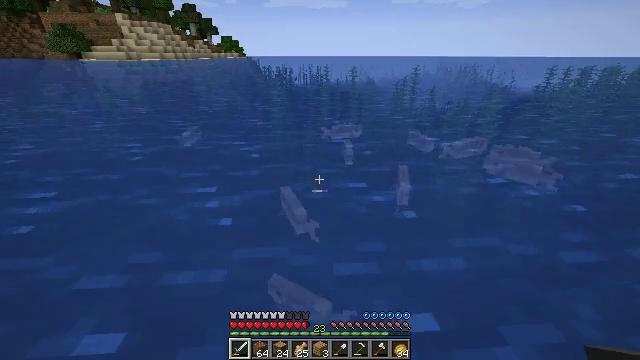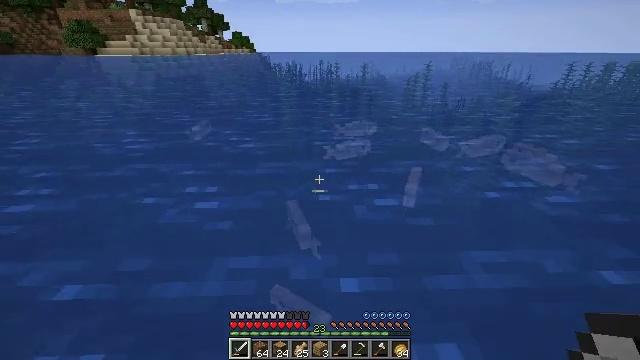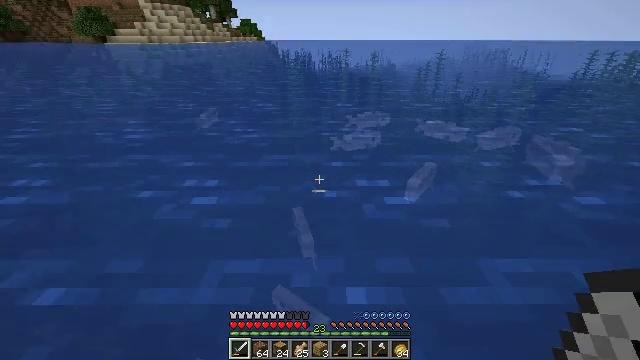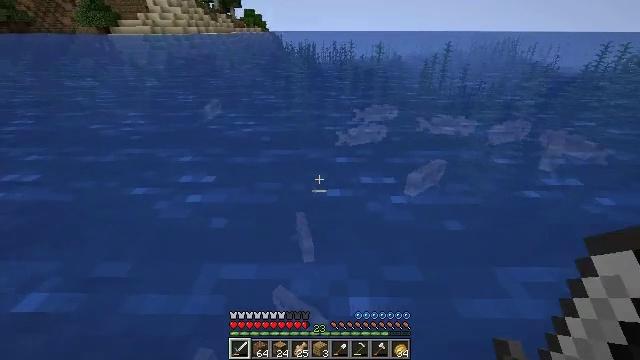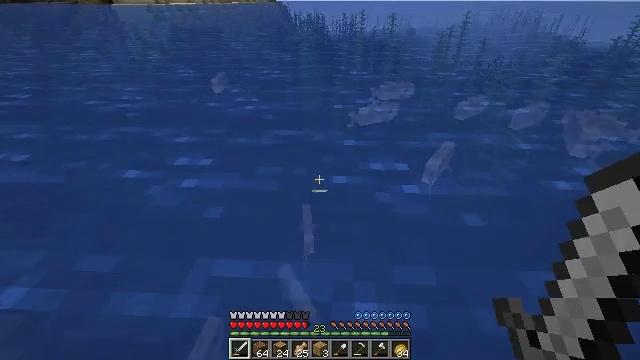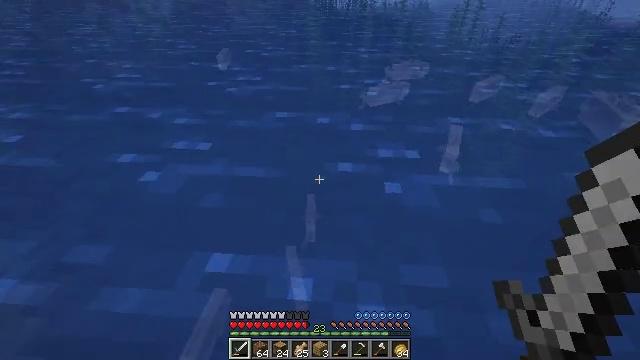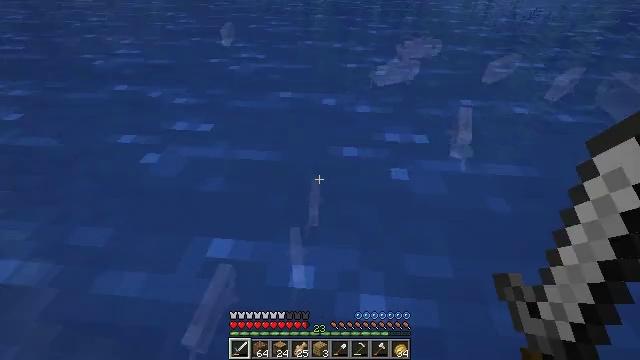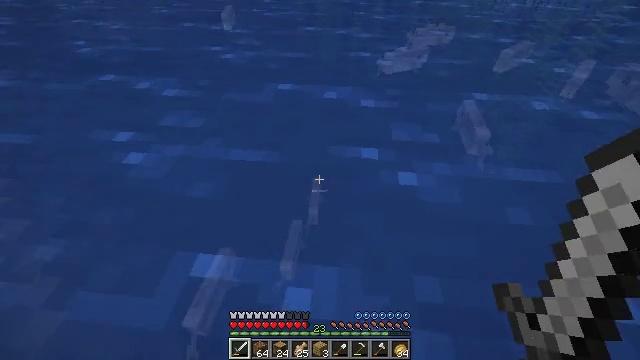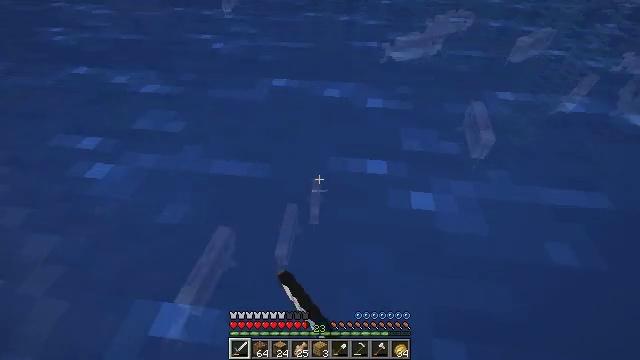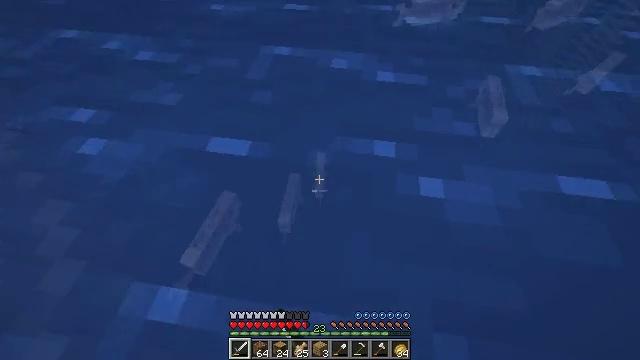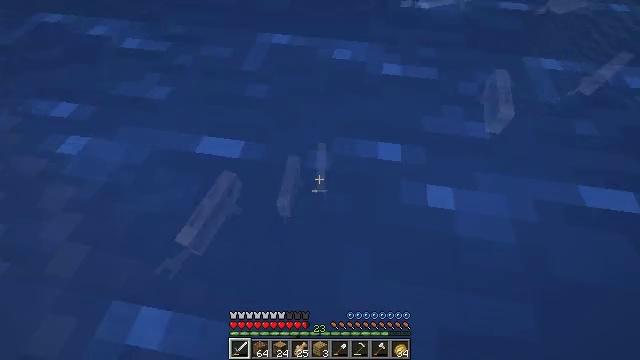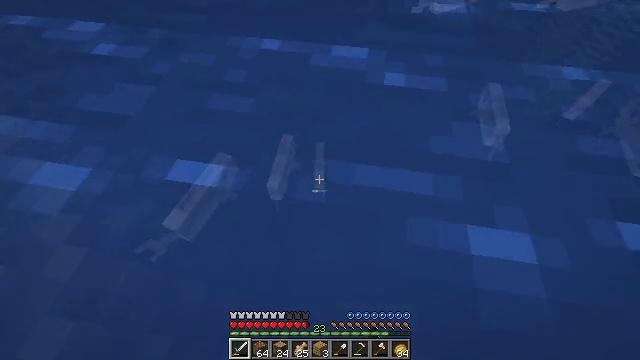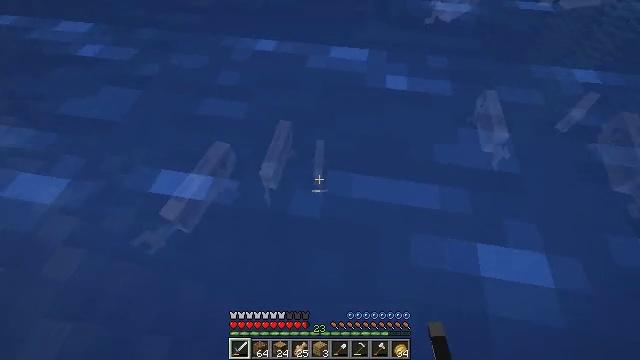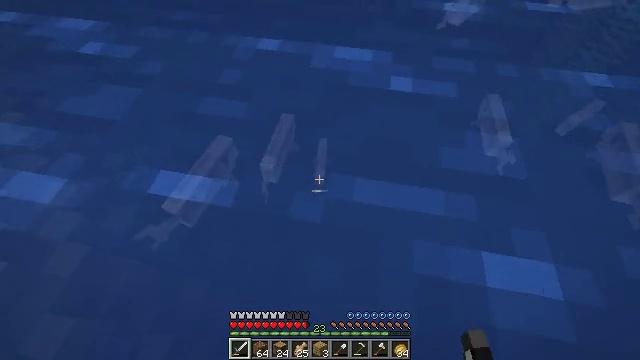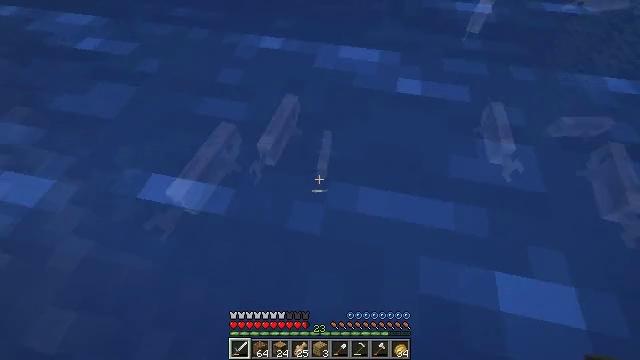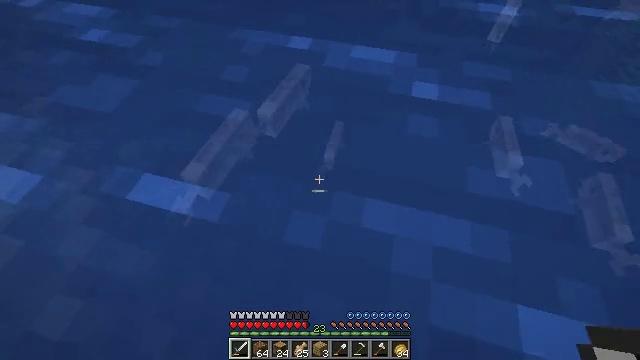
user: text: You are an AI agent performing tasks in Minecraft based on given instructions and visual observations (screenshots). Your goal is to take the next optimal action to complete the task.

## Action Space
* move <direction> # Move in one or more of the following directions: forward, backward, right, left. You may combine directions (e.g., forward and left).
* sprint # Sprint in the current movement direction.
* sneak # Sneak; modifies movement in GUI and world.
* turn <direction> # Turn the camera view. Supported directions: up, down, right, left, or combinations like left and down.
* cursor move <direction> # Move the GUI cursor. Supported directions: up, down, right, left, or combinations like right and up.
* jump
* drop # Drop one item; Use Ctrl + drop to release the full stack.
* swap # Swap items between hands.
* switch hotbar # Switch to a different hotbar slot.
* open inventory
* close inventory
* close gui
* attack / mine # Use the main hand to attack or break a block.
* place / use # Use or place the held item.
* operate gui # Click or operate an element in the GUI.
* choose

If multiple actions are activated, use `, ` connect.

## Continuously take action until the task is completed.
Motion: motion action
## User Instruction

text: Kill mobs in water.
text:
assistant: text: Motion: move forward, turn left
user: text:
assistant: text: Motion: move forward, turn left and down
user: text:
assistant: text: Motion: move forward, turn down
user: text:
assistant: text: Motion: move forward, turn left and down
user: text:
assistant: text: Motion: move forward, turn left and down
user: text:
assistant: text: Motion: move forward, turn left and down
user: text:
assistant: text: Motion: move forward, turn down, attack / mine
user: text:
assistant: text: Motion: move forward, turn down, attack / mine
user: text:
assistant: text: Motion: move forward, turn left and down, attack / mine
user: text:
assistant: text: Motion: turn down
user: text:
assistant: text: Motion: no_op
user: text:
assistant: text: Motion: no_op
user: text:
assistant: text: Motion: turn left
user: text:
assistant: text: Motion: turn left
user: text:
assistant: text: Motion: turn left
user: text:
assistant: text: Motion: turn left and up
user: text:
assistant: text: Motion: turn left and up
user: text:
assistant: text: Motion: turn left and up
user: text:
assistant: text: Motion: turn left and up
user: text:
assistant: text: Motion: attack / mine
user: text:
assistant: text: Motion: attack / mine
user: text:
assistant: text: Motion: move forward, attack / mine
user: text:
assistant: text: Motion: move forward
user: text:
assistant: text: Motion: move forward
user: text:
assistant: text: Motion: move forward
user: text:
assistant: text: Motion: move forward, turn right
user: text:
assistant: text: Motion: move forward, turn right
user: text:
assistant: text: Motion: move forward, turn right
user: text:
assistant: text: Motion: move forward, turn right
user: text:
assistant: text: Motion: move forward, turn right